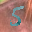
Label: 5